Question: I just added French rivers_lines to my D3js generated SVG. It now display a result like :
I need to keep the river lines without the artifact.
Data : a topojson made of arcs.
'''
.rivers {
fill: none;
fill-opacity: .1;
stroke-width:1px;
stroke: #C6ECFF;
}
'''
same result with some colors and opacity near zero:
'''
fill: #FF0000;
fill-opacity: .1;
'''
'''
rivers = topojson.feature(fra, fra.objects.rivers),
//Append rivers
svg.append("path")
.datum(rivers)
.attr("d", path)
svg.selectAll(".rivers")
.data(topojson.feature(fra, fra.objects.rivers).features)
.enter().append("path")
.attr("class", function(d) { return "rivers"; })
.attr("data-name-en", function(d) { return d.properties.name; })
.attr("d", path);
'''
My <URL>.
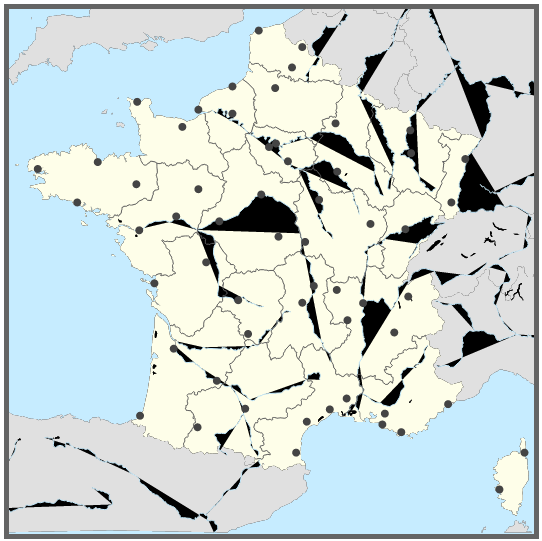
Answer: You have a path without any style which seems to be the source of all the black areas. It occurs just between the lakes paths and the rivers paths.
And it looks like this but it's much much bigger:
'''
<path d="M254.68465149579959,297.3979576500094L252.63102536206452,297.7622166535384L251.8095749085707,297.7622166535384...
'''
If you use Firefox and use its DOM Inspector you can point to a place on the screen and it will highlight the element so you can find the one which is causing an issue.